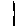
Label: line